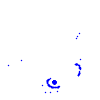
Particle: electron